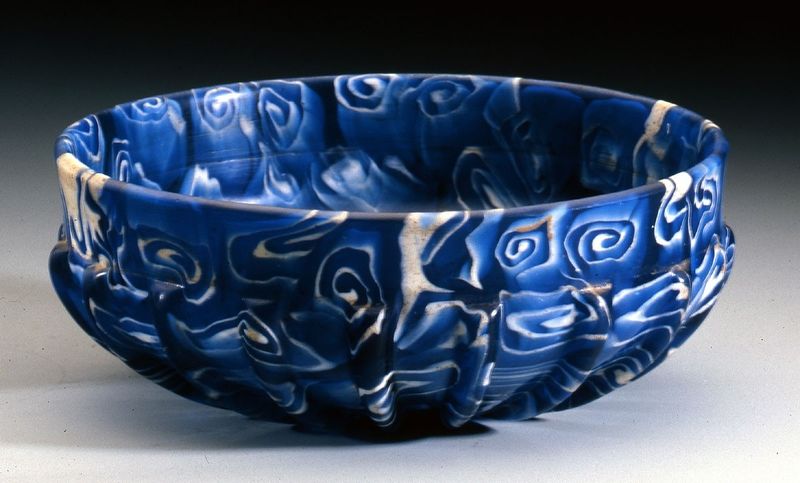
Titel: Rippenschale
Standort: Hamburg
Institution: Museum für Kunst und Gewerbe Hamburg
Schlagwörter: glas, schale, blue, pattern, antike, technik, auguste, aufbewahrung, gewickelt, augustus, caesar, nero, ceramic, julius, germanicus, dish, claudius, cesar, tiberius, swirls, container, bowl, iulius, caligula, clay, mold, octavian, oktavian, indigo, gaius, schankgeschirr, behälter, octavius, ottaviano, octavianus, frühe kaiserzeit, prinzipat, römische, mosaikglas, millefiori